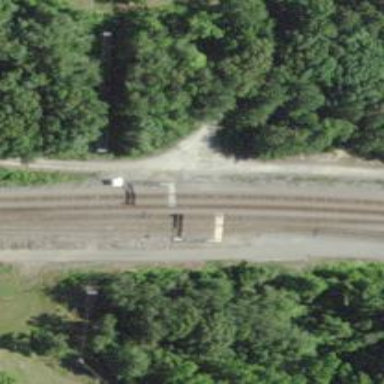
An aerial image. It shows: Railway signal.